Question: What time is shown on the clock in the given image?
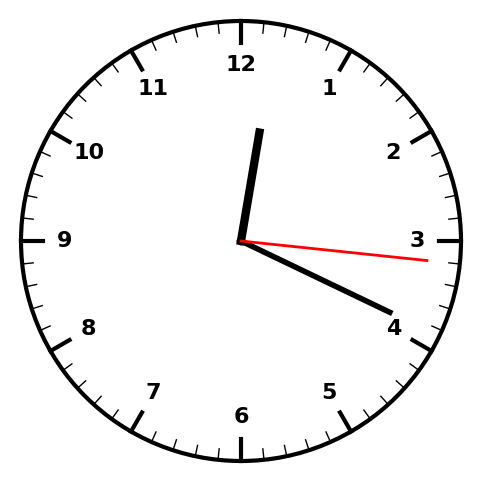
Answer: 12:19:16